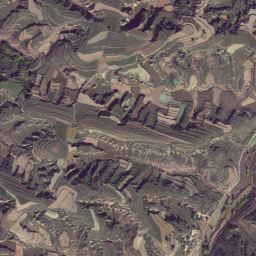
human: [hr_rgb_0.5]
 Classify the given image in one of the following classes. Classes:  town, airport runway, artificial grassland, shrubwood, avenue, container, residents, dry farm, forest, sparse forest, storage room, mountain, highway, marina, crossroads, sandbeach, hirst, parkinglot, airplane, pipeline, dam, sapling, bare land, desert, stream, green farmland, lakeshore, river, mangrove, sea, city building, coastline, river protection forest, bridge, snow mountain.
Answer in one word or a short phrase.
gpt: mountain